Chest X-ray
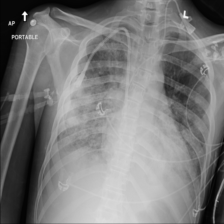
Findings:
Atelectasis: negative
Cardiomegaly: negative
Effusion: negative
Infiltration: positive
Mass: negative
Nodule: negative
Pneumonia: negative
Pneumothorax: negative
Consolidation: positive
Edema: negative
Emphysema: negative
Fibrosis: negative
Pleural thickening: negative
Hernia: negative